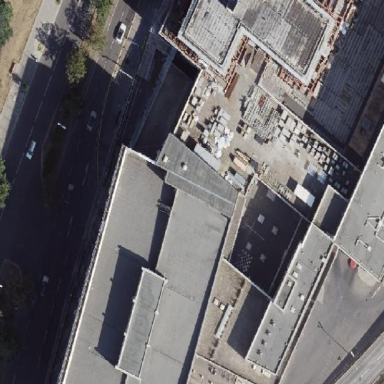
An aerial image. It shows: Commercial building with flat roof.